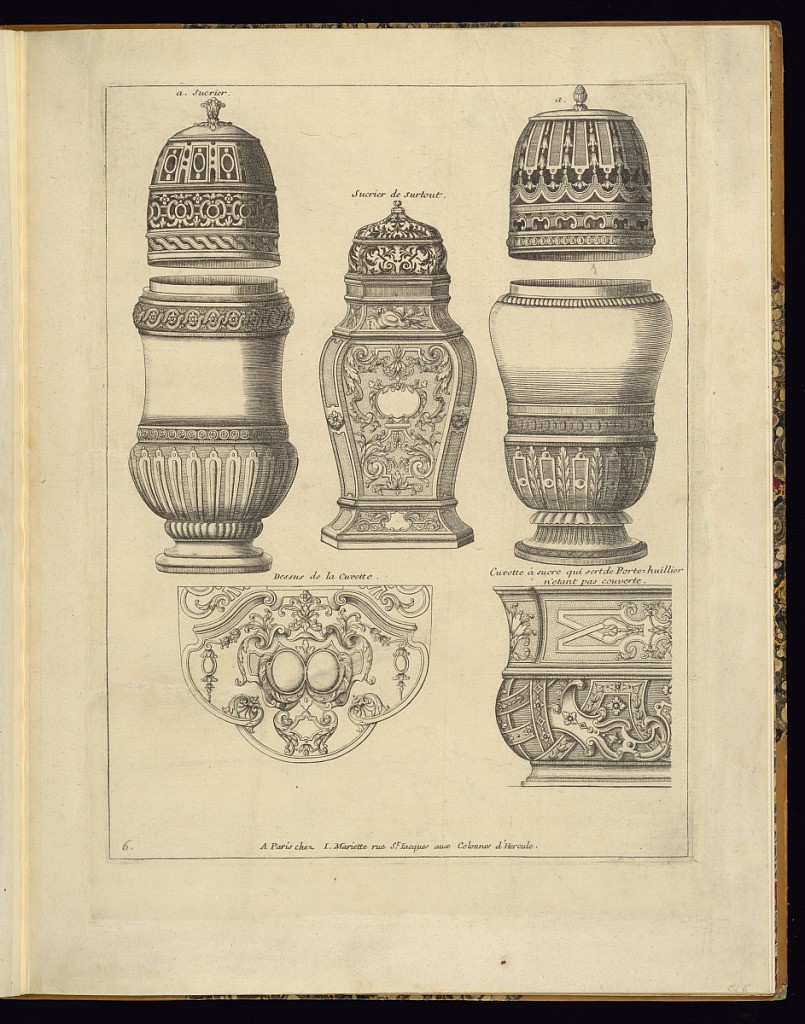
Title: Ornament Designs for use on Sugar and Oil Containers
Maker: Masson, French, active late 17th and early 18th century
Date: late 17th–early 18th century
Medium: Etching and engraving on paper
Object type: Print
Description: Designs for ornament to be engraved on cups and saucers along with the design in profile of a coffee goblet (cup) and deep saucer. The ornament features borders of repeated patterns, scrolling leaves, diaper patterns, scrolling acanthus leaves, fleurons, strapwork, rosettes, heraldry (coat of arms), and cartouches. The designs are identified with lettered inscriptions. The plate is numbered and includes the publisher's address below.